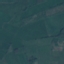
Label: Pasture